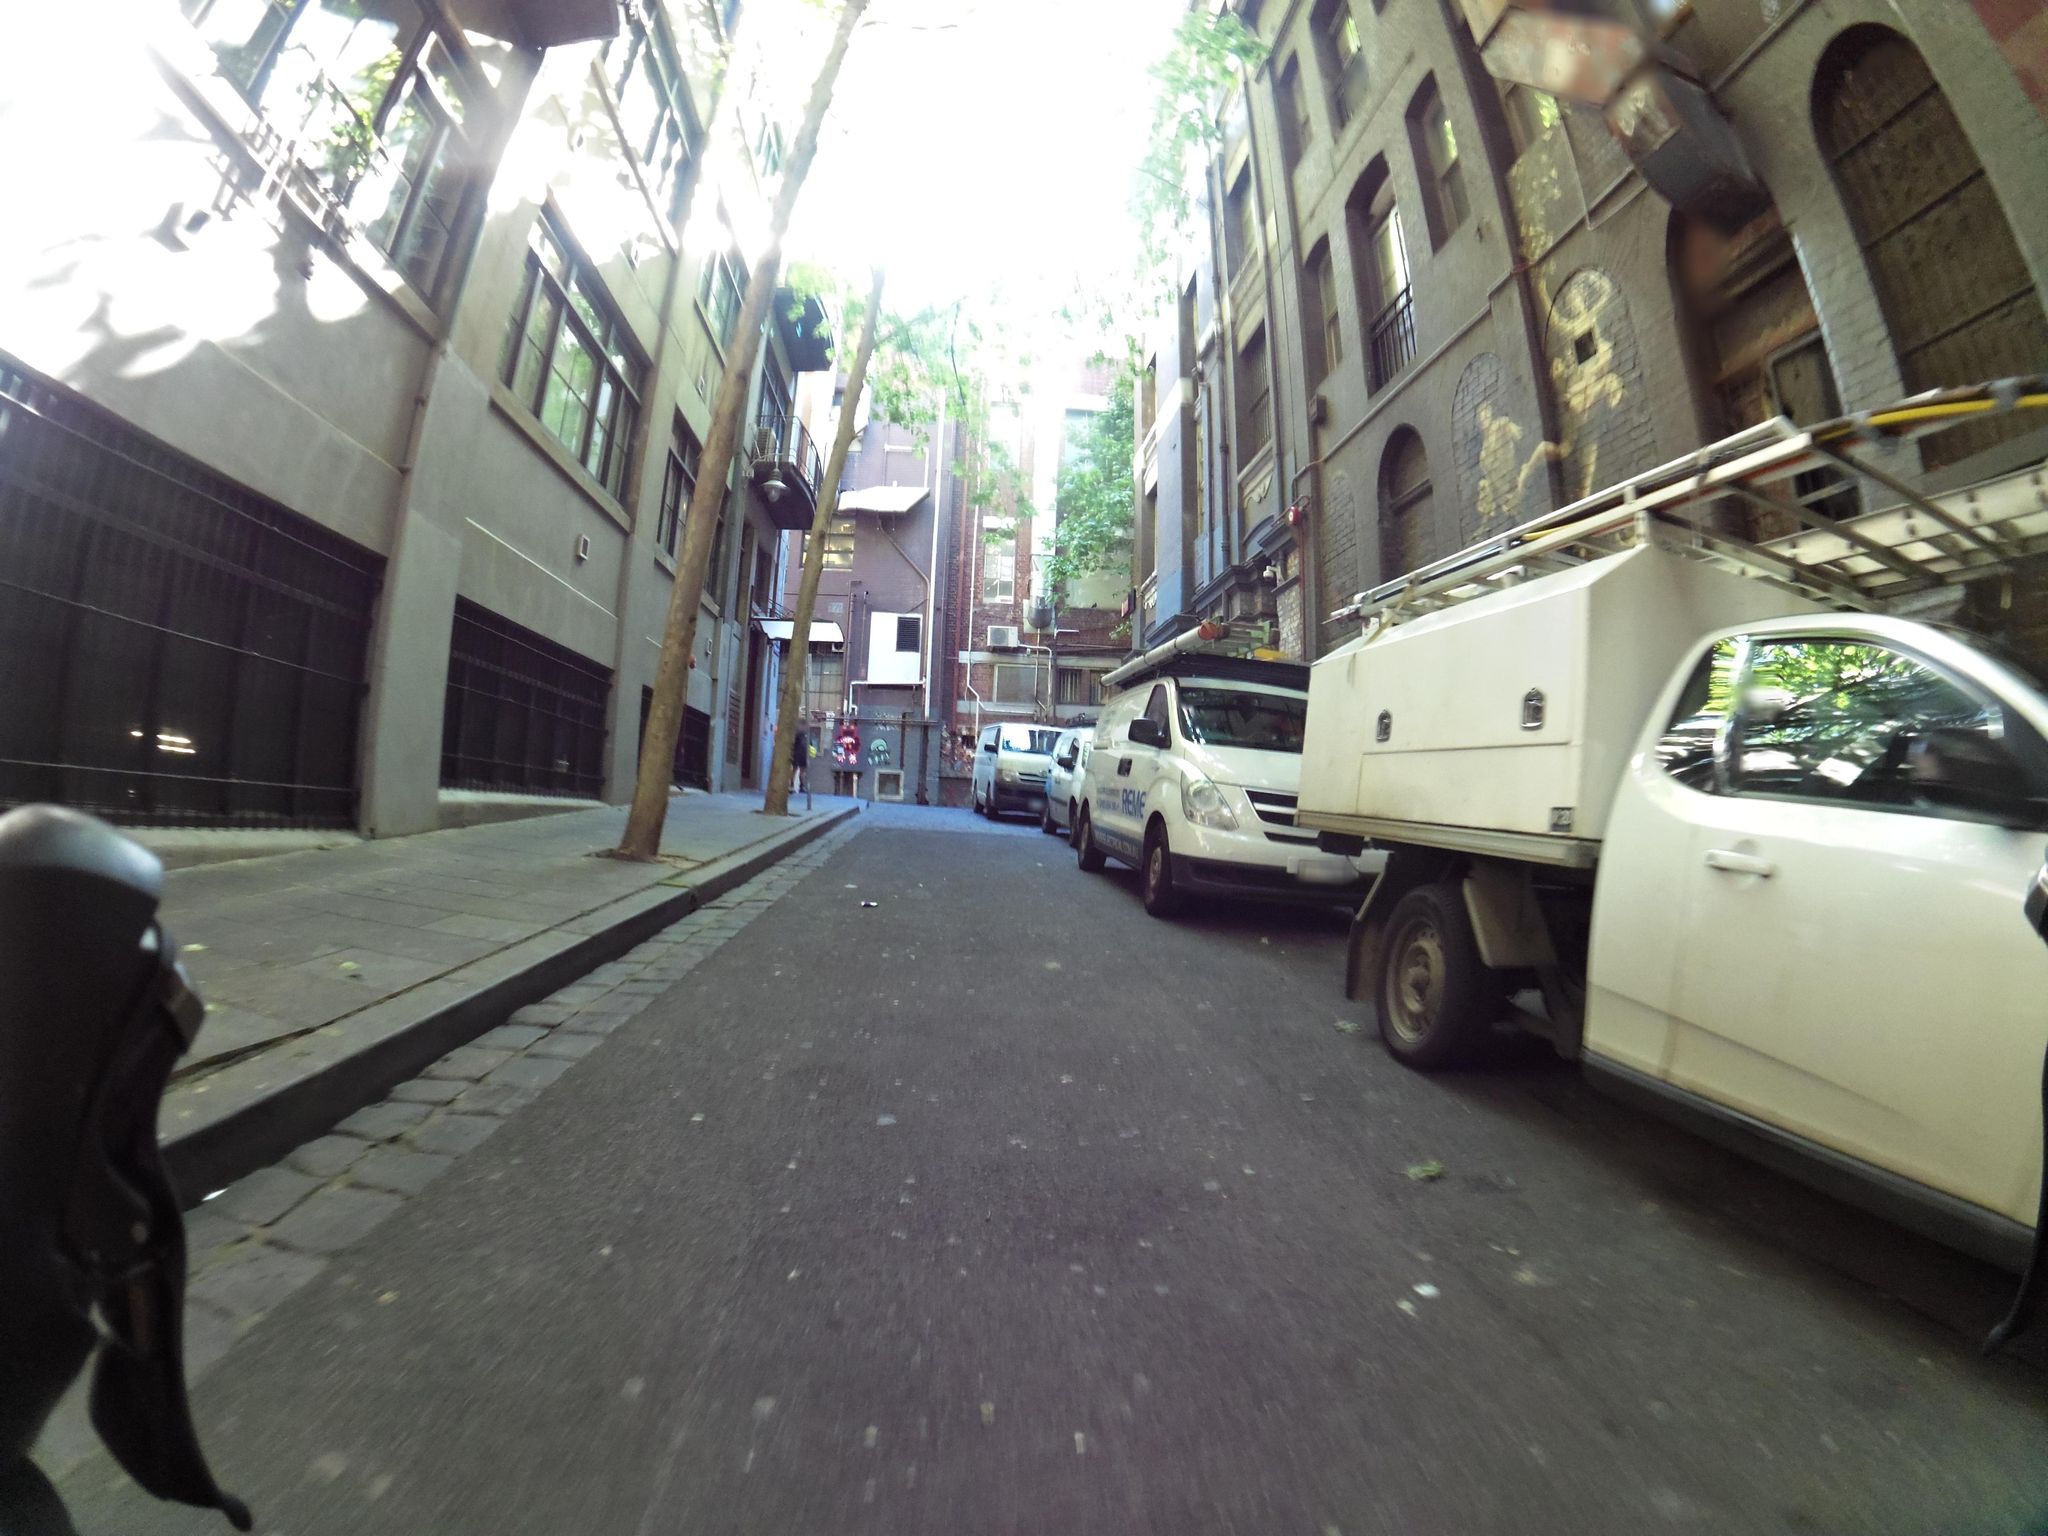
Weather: clear
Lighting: day
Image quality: good
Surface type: walking surface
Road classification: footway, corridor, service
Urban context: urban centre
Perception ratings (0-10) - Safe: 3.56, Lively: 6.49, Beautiful: 7.83, Boring: 4.17, Depressing: 5.31, Wealthy: 5.79